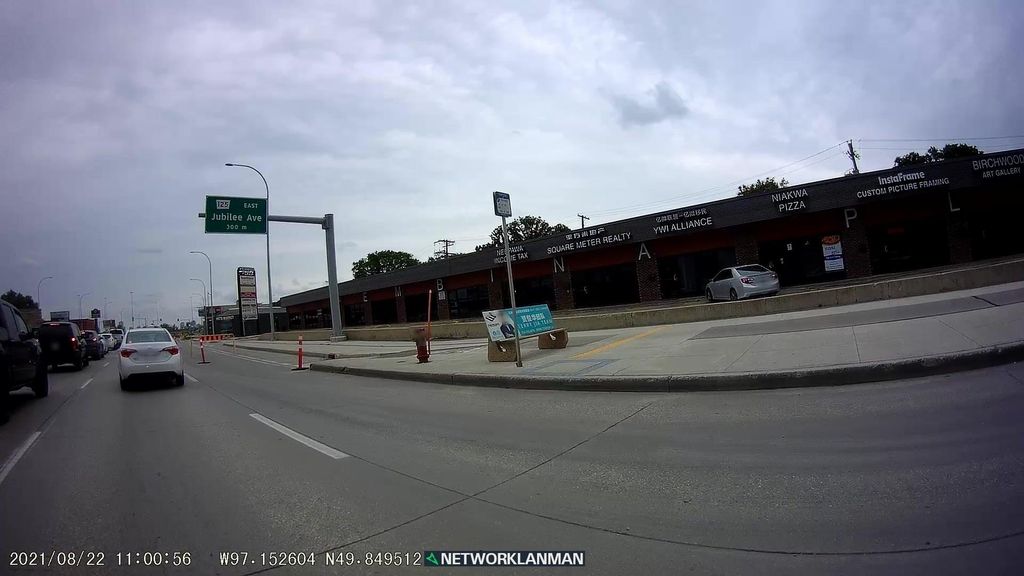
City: winnipeg